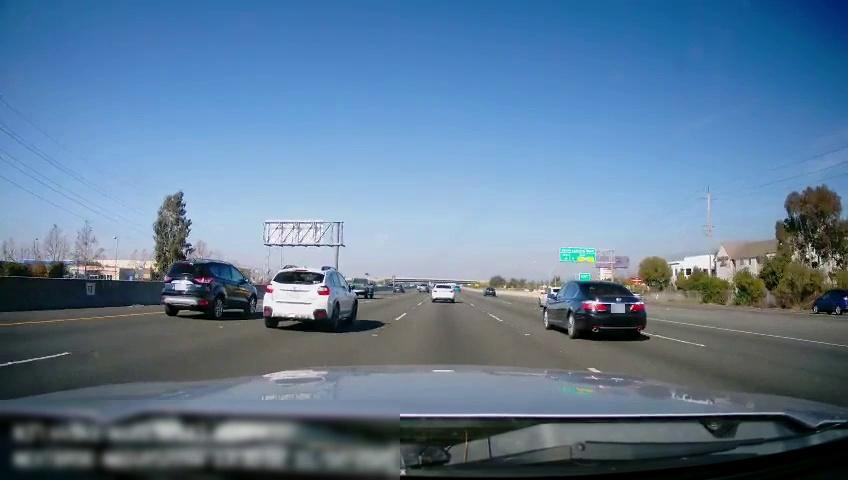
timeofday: Day
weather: Sunny
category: Drivable Space
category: Vehicles | Car
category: Vehicles | Car
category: Vehicles | Car
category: Vehicles | SUV
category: Vehicles | Car
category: Vehicles | Car
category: Vehicles | Car
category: Vehicles | Truck
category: Vehicles | SUV
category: Vehicles | SUV
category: Vehicles | Car
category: Lanes | Current Lane
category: Lanes | Current Lane
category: Lanes | Alternate Lane
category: Lanes | Alternate Lane
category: Lanes | Alternate Lane
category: Lanes | Alternate Lane
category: Traffic | Signs
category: Traffic | Signs